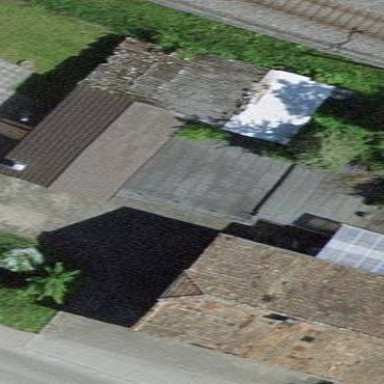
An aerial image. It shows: Garage building.